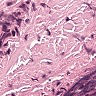
Metastatic tissue present: no